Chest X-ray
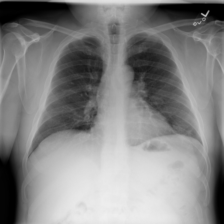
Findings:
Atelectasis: negative
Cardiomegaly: negative
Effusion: negative
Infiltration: negative
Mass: negative
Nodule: negative
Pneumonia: negative
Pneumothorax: negative
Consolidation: negative
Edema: negative
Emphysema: negative
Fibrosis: negative
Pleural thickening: negative
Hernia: negative